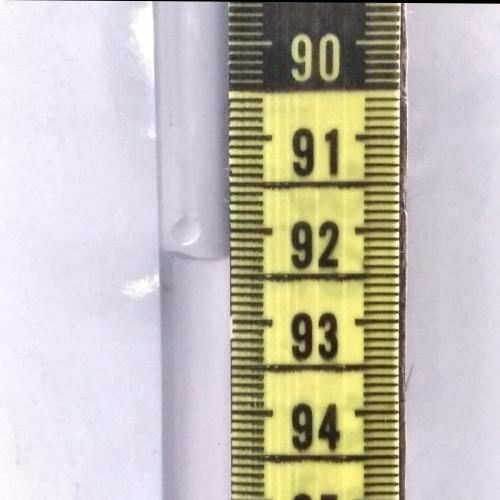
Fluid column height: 92.3 cm